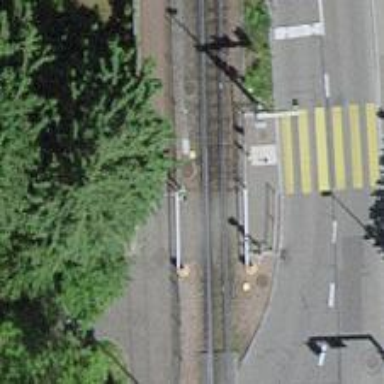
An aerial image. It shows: Railway crossing with full barriers and lights.